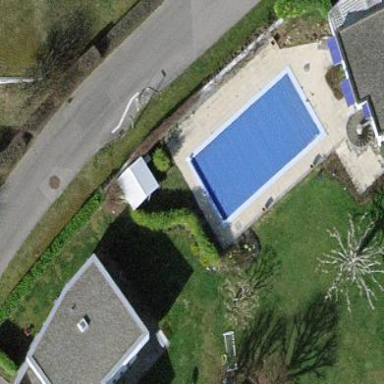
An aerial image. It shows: Outdoor swimming pool in leisure land area.